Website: apple
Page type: payment
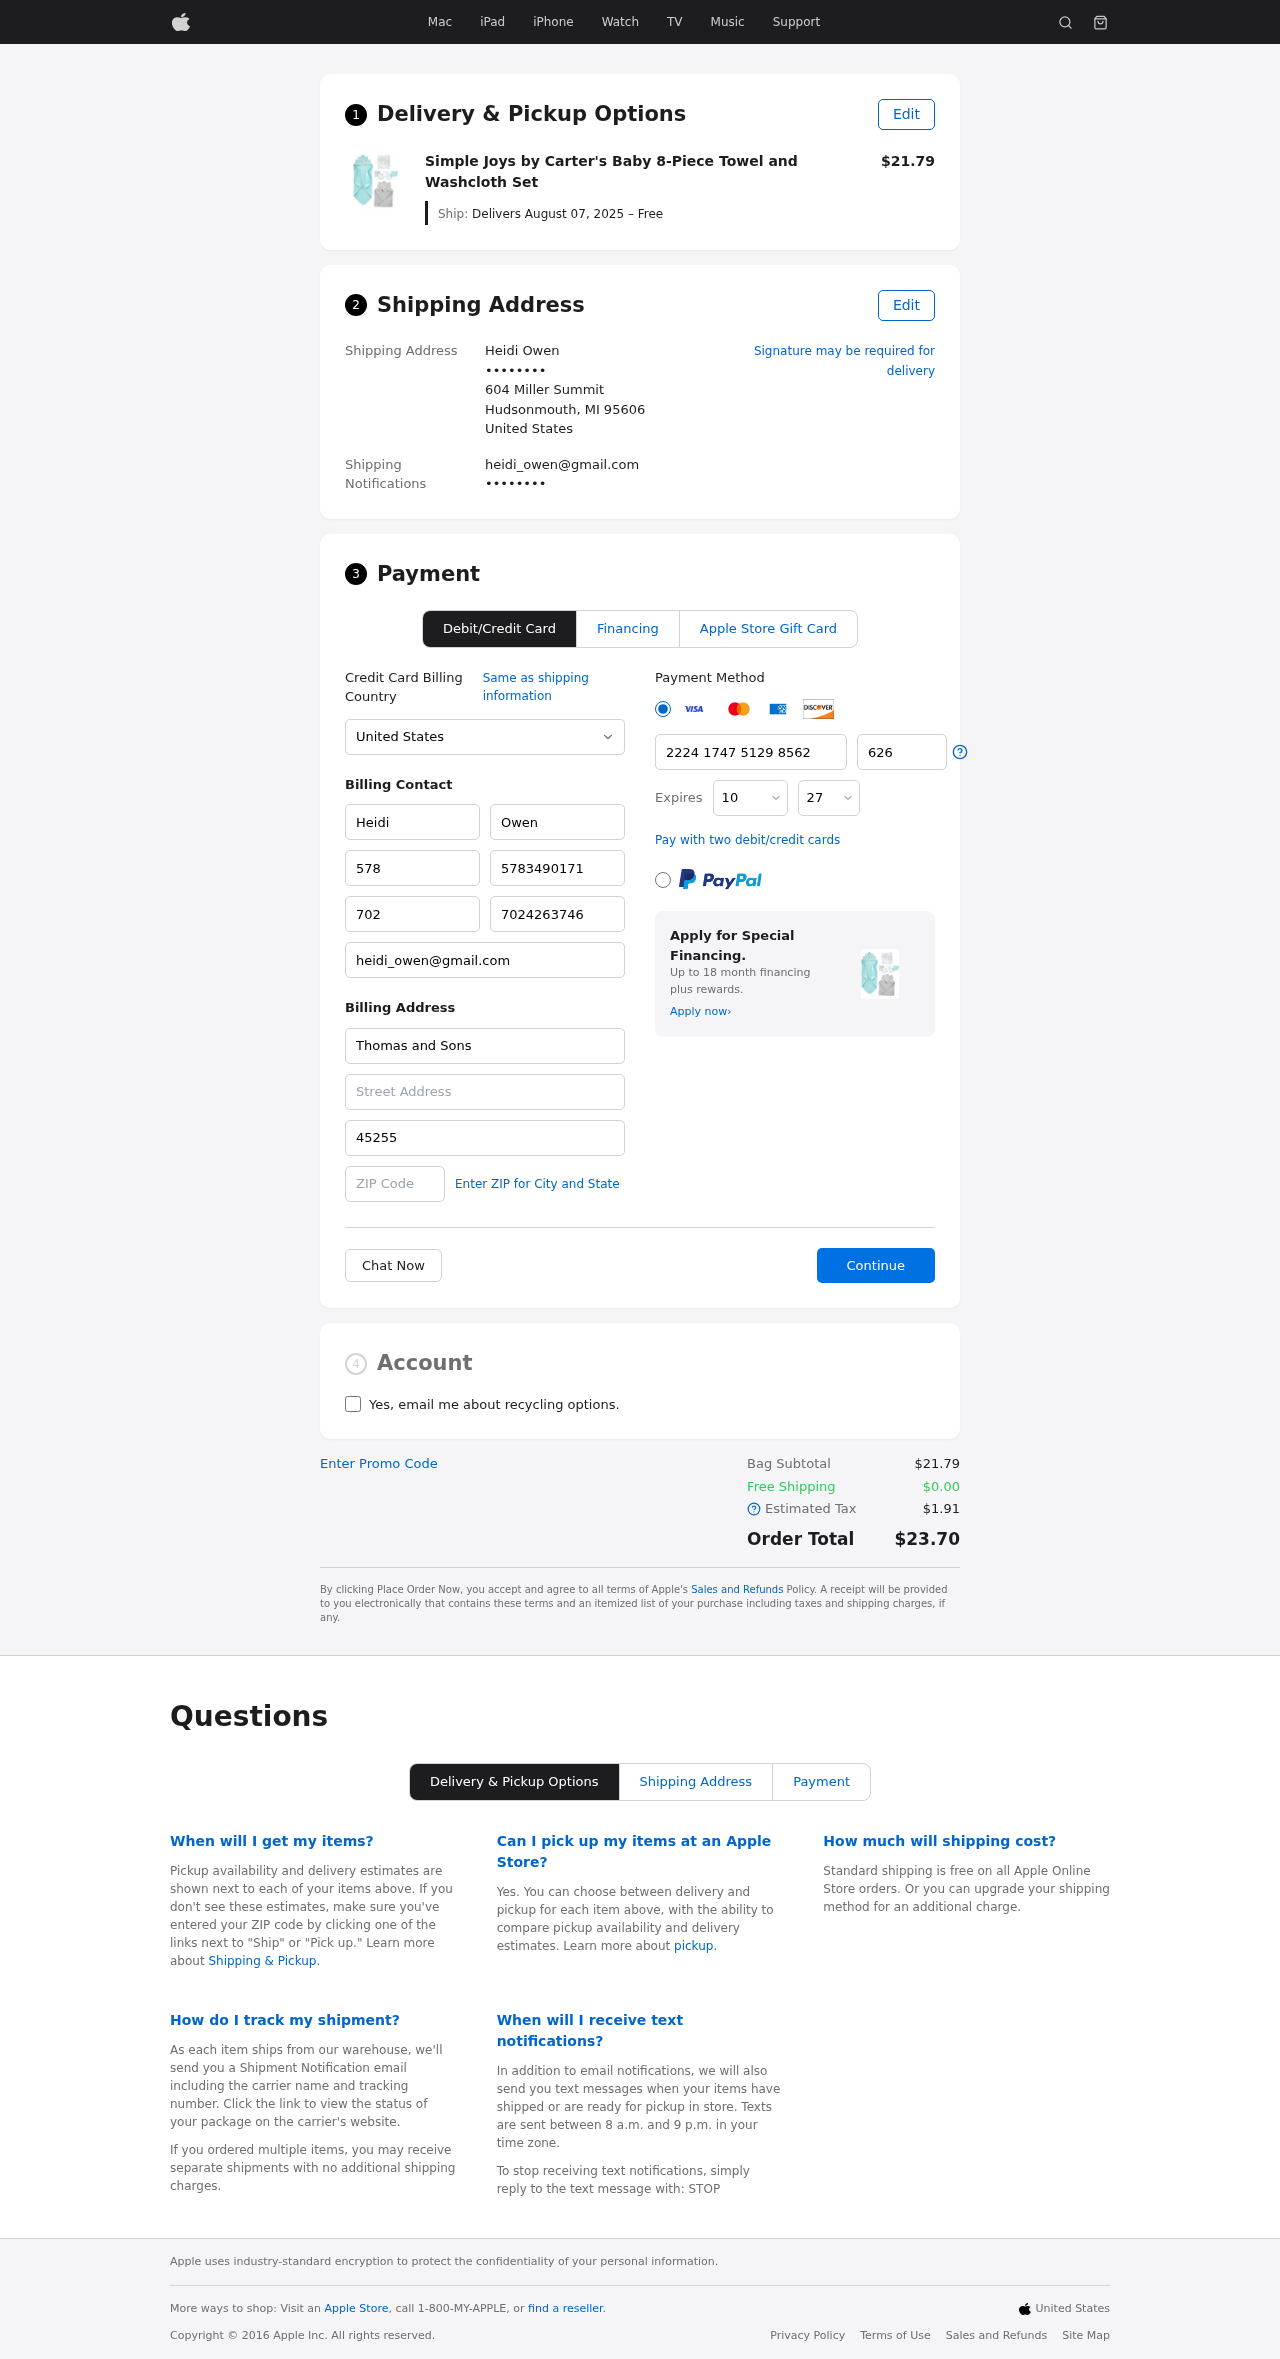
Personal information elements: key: PII_CARD_CVV
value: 626
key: PII_CARD_EXPIRY_MONTH
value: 10
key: PII_CARD_EXPIRY_YEAR
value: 27
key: PII_CARD_NUMBER
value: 2224 1747 5129 8562
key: PII_CITY_STATE_ZIP
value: Hudsonmouth, MI 95606
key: PII_COMPANY
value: Thomas and Sons
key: PII_COUNTRY
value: United States
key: PII_EMAIL
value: heidi_owen@gmail.com
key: PII_EMAIL2
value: heidi_owen@gmail.com
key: PII_FIRSTNAME
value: Heidi
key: PII_FULLNAME
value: Heidi Owen
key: PII_LASTNAME
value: Owen
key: PII_PHONE3
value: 5783490171
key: PII_PHONE_ALT
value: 7024263746
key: PII_PHONE_ALT_AREA
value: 702
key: PII_PHONE_AREA
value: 578
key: PII_SECURITY_CODE
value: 45255
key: PII_STREET
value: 604 Miller Summit
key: PII_PHONE
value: ••••••••
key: PII_PHONE2
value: ••••••••
Product elements: key: PRODUCT1_NAME
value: Simple Joys by Carter's Baby 8-Piece Towel and Washcloth Set
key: PRODUCT1_PRICE
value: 21.79
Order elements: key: ORDER_DELIVERY_DATE
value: Delivers August 07, 2025 – Free
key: ORDER_SUBTOTAL
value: $21.79
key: ORDER_SHIPPING_COST
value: $0.00
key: ORDER_TAX
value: $1.91
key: ORDER_TOTAL
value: $23.70